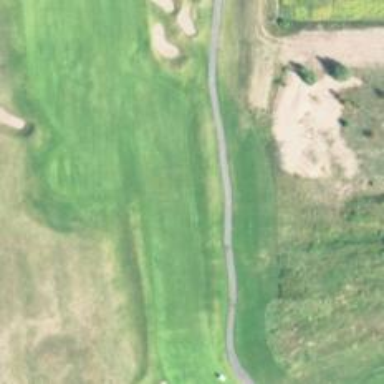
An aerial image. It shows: Path used for both walking and golf.